Question: I am struggling with the security rules on the firebase realtime database. My database structure is as following:

On the first level you have Chats. On the second level there are the Chat partners (a concatenated string with user IDs of chat partners). On the third level you have the messages. And on the last level there are the variables datetime, userid and message.
My question is, how can I get into the second child node, e.g. check if the auth.uid is within the concataneted string. My idea was to give the users read access, if the userid is within the chatpartners string, to ensure that only the chatpartners can read their messages. Or is this a thinking error?
I have tryid a lot of things, however no success:
'''
"Chats":{
".read": "root.child('Chats').val().contains('auth.uid')"
}
'''
#Update
'''
{
"rules": {
"Chats": {
"$chatid": {
".read": "$chatid.contains(auth.uid)",
".write": "auth != null"
}
},
"Suchencards": {
".read": "true",
".write": "auth != null"
},
"UserData": {
"$uid": {
".read": "$uid === auth.uid",
".write": "$uid === auth.uid"
}
}
}
}
'''
I am using the playground on firebase console to check if I get true or false, however in that case I get false.
#Update 2
<URL>
<URL>
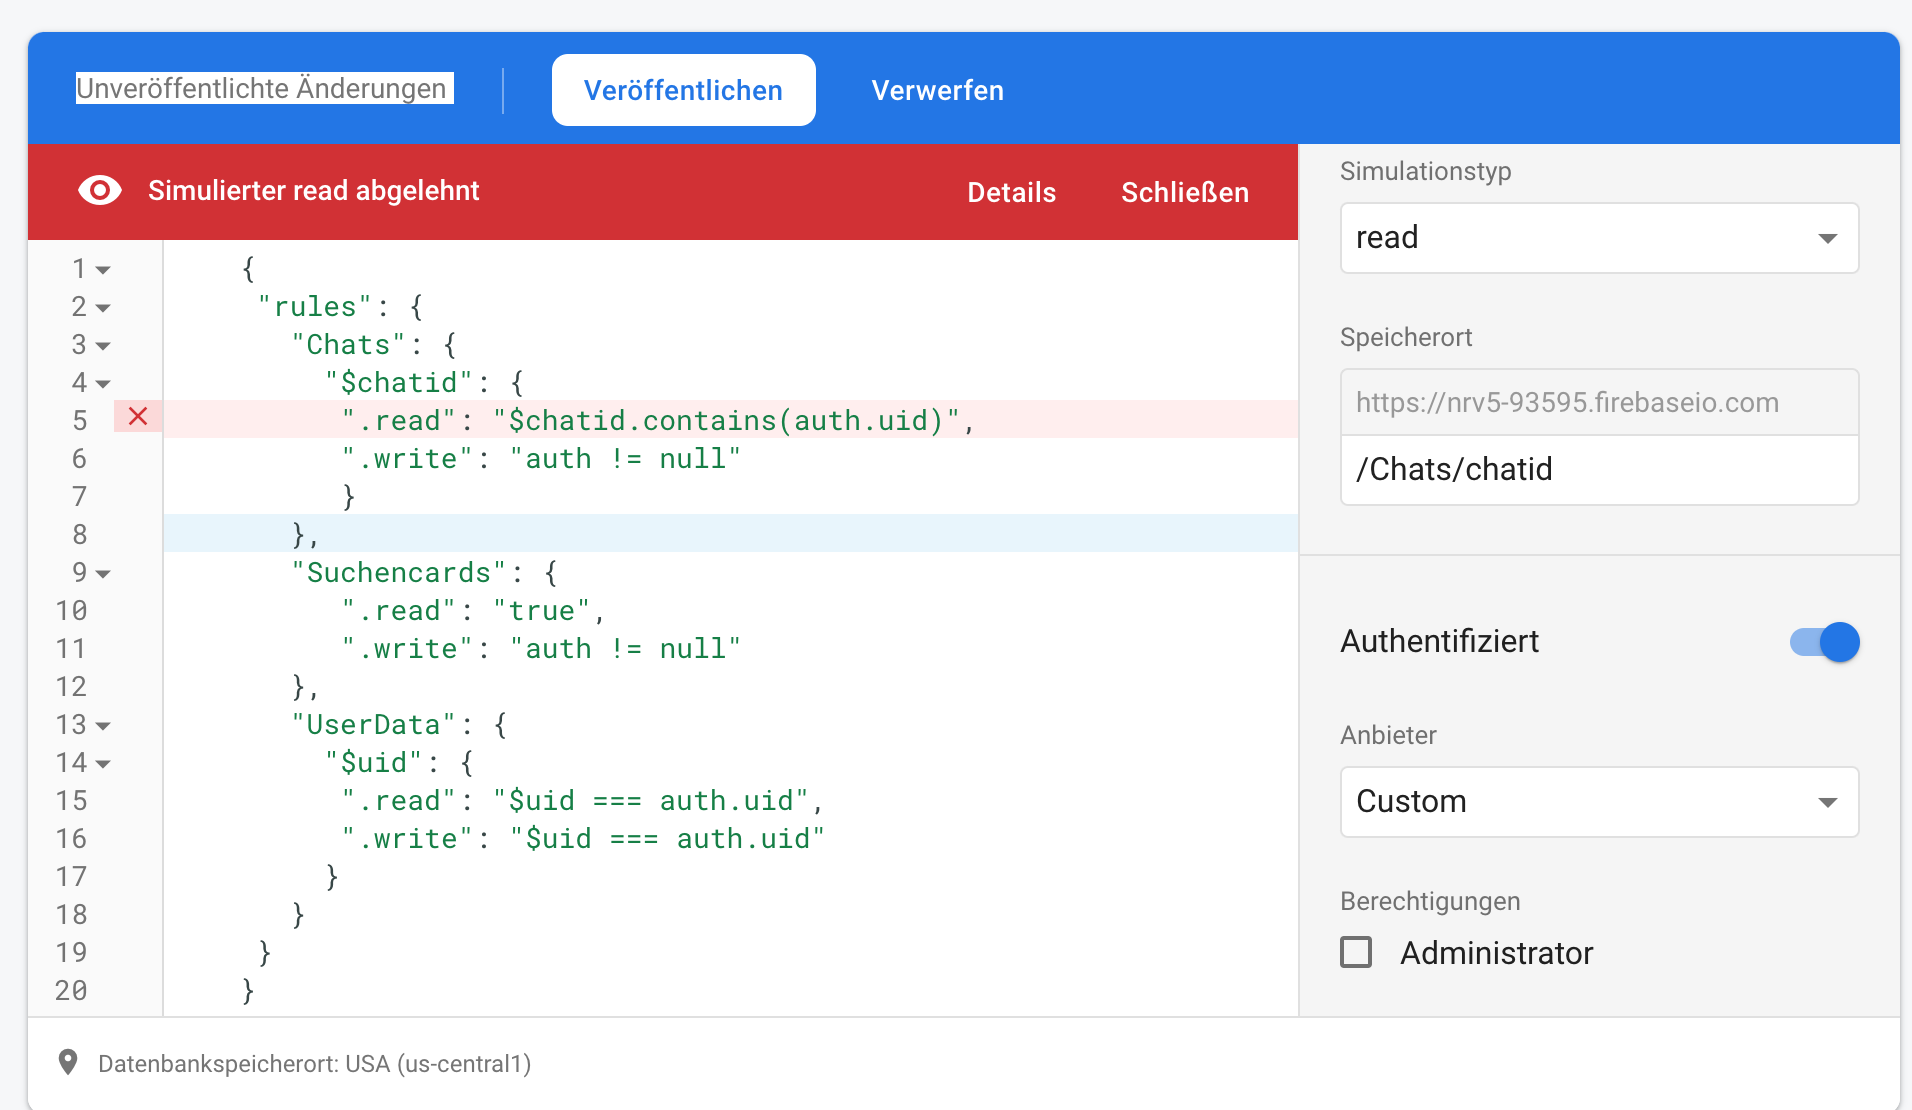
Answer: You can only access data in your rules if you know the exact path to that data, so you won't be able to access all chats from a rule on '/Chats'. Trying to do so typically means that you're trying to define your rules on the wrong level.
For example, if you want to allow a user to read a specific child of 'Chats', you'll need to define rules on that level:
'''
"Chats":{
"$chatid": {
".read": "$chatid.contains(auth.uid)"
}
}
'''
---
While the above will work for accessing a specific room, you will not be able to use this to query for all chat rooms that a user has access to (as Firebase queries don't support a "contains" operation). Have a look at the 'userChatrooms' node in my answer here for a better model for tracking the chat rooms for a user: <URL>